Aerial crown-view tile of a tropical tree (Barro Colorado Island, Panama), acquired 20241014:
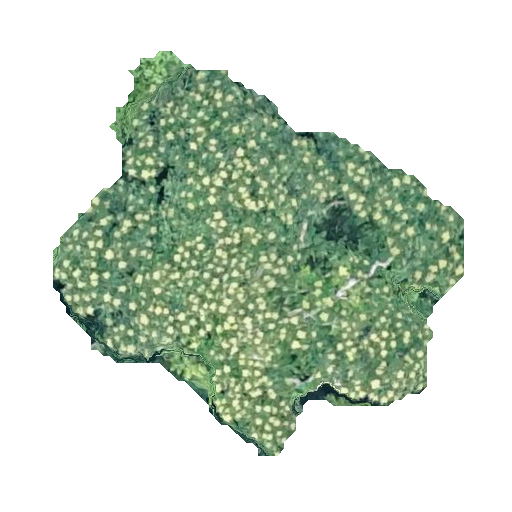
Species: Trattinnickia aspera
GBIF accepted scientific name: Trattinnickia aspera
Crown area: 155.618 m²